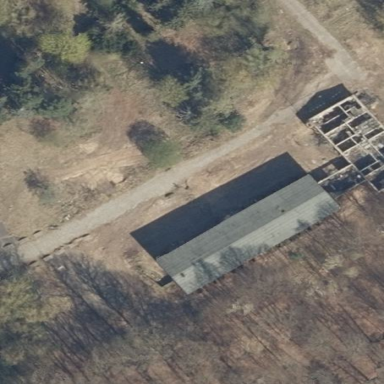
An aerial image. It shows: Ruins of building.